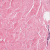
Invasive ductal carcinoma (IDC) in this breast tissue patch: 0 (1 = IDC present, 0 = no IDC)